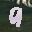
Label: 9